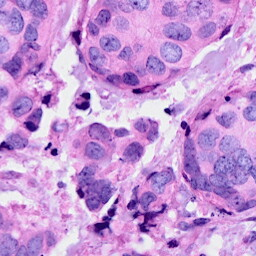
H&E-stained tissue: Breast